Question: Good afternoon.
I'm working on a quiz which contains four buttons. They contain a randomly selected line of text from a text file. The problem begins when I call 4 integers with the rand() function, which picks numbers from
1-5. Knowing that the rand() function can pick the same numbers, I code this:
'''
if (random4 == random1 || random4 == random2 || random4 == random3) {
if (random4 == 5) {
while (random4 == random1 && random4 == random2 && random4 == random3 ||
random4 != 5) {
random4--;
}
return Button4Making();
} else {
while (random4 == random1 && random4 == random2 && random4 == random3) {
random4++;
}
return Button4Making();
}
}
'''
But now my program works fine but crashes a lot of time.
I'm assuming that I need to put a limit or something like that, but I don't know how to do it.
functions :
'''
void game_frame::Button1Making() {
srand(time(NULL));
int bla = 0;
string rading;
ifstream object(
"C:\Users\Dzemail\OneDrive\Desktop\database\odgovori.dat");
while (bla != random1 && getline(object, rading)) {
++bla;
}
if (bla == random1) {
button1 = new wxButton(main_panel1, wxID_ANY, rading, wxPoint(10, 10),
wxSize(150, 50));
} else {
button1 = new wxButton(main_panel1, wxID_ANY, "Error", wxPoint(10, 10),
wxSize(150, 50));
}
}
void game_frame::Button2Making() {
srand(time(NULL));
int bla = 0;
if (random2 == random3 || random2 == random4 || random2 == random1) {
if (random2 == 5) {
while (random2 == random1 && random2 == random4 && random2 == random3) {
random2--;
}
return Button2Making();
} else {
while (random2 == random1 && random2 == random4 && random2 == random3 ||
random2 != 5) {
random2++;
}
return Button2Making();
}
} else {
string rading;
ifstream object(
"C:\Users\Dzemail\OneDrive\Desktop\database\odgovori.dat");
while (bla != random2 && getline(object, rading)) {
++bla;
}
if (bla == random2) {
button2 = new wxButton(main_panel1, wxID_ANY, rading, wxPoint(200, 10),
wxSize(150, 50));
} else {
button2 = new wxButton(main_panel1, wxID_ANY, "Error", wxPoint(200, 10),
wxSize(150, 50));
}
}
}
void game_frame::Button3Making() {
srand(time(NULL));
int bla = 0;
string rading;
ifstream object(
"C:\Users\Dzemail\OneDrive\Desktop\database\odgovori.dat");
while (bla != random3 && getline(object, rading)) {
++bla;
}
if (bla == random3) {
button3 = new wxButton(main_panel1, wxID_ANY, rading, wxPoint(400, 10),
wxSize(150, 50));
} else {
button3 = new wxButton(main_panel1, wxID_ANY, "Error", wxPoint(400, 10),
wxSize(150, 50));
}
}
void game_frame::Button4Making() {
srand(time(NULL));
int bla = 0;
if (random4 == random1 || random4 == random2 || random4 == random3) {
if (random4 == 5) {
while (random4 == random1 && random4 == random2 && random4 == random3 ||
random4 != 5) {
random4--;
}
return Button4Making();
} else {
while (random4 == random1 && random4 == random2 && random4 == random3) {
random4++;
}
return Button4Making();
}
} else {
string rading;
ifstream object(
"C:\Users\Dzemail\OneDrive\Desktop\database\odgovori.dat");
while (bla != random4 && getline(object, rading)) {
++bla;
}
if (bla == random4) {
button4 = new wxButton(main_panel1, wxID_ANY, rading, wxPoint(600, 10),
wxSize(150, 50));
} else {
button4 = new wxButton(main_panel1, wxID_ANY, "Error", wxPoint(600, 10),
wxSize(150, 50));
}
}
}
'''

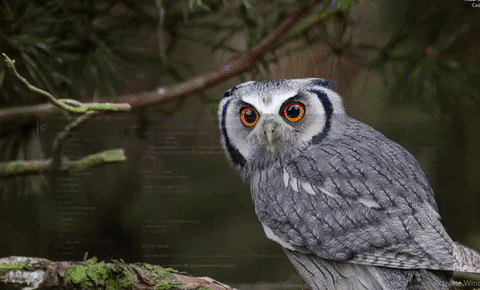
Answer: It sounds like you want a random selection of items from a list, but without repeats. An easy way to do this is to shuffle a list and then read out the items from the shuffled list. This page describes an approach for doing this: <URL>
In your case, you can create a list with the integers in order like [1, 2, 3, 4] and then shuffle the list, giving you some permutation, e.g. [2, 4, 1, 3]. This ensures you don't have repeats.